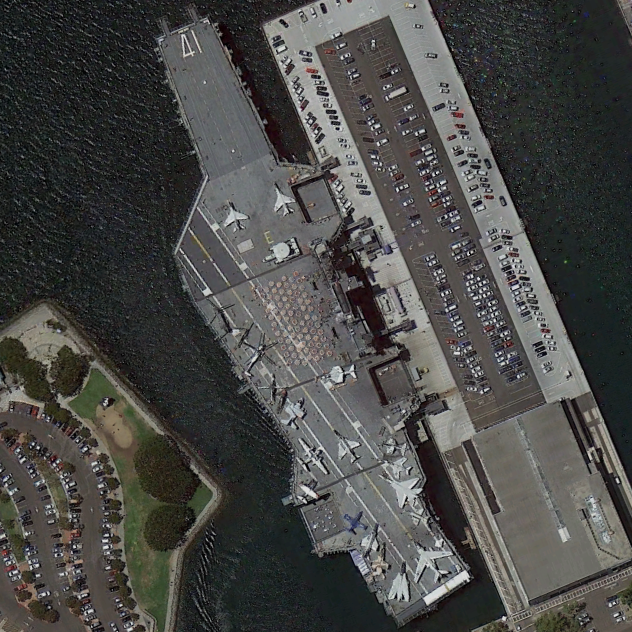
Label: aircraft_carrier